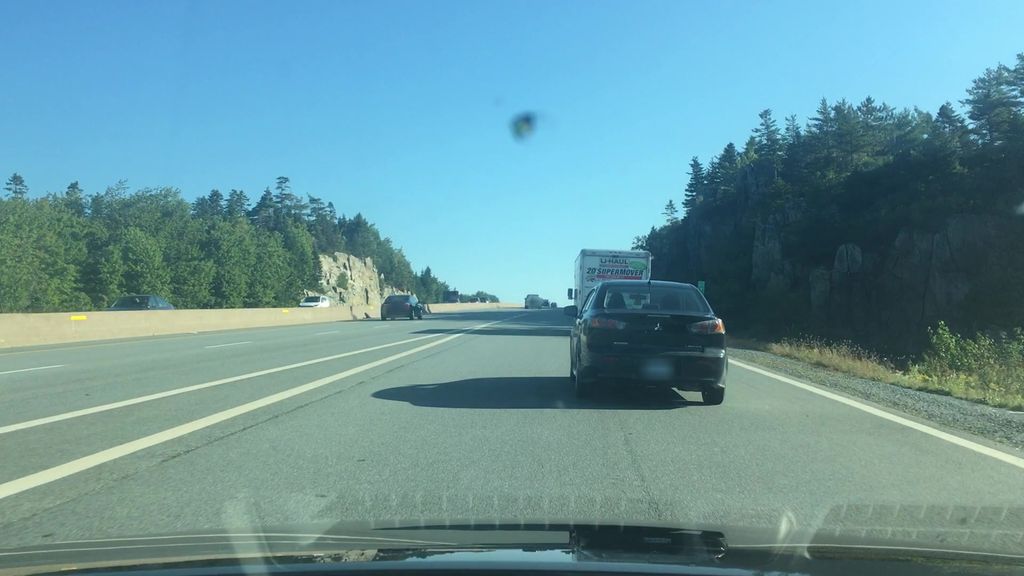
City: halifax